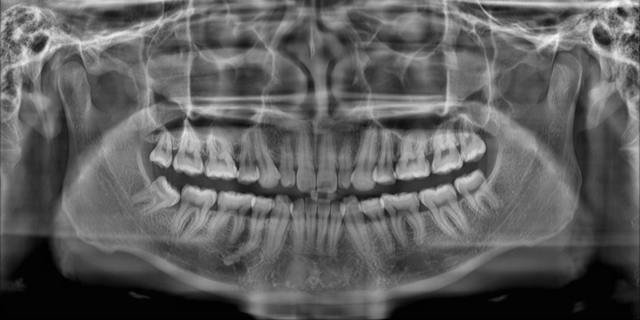
adult